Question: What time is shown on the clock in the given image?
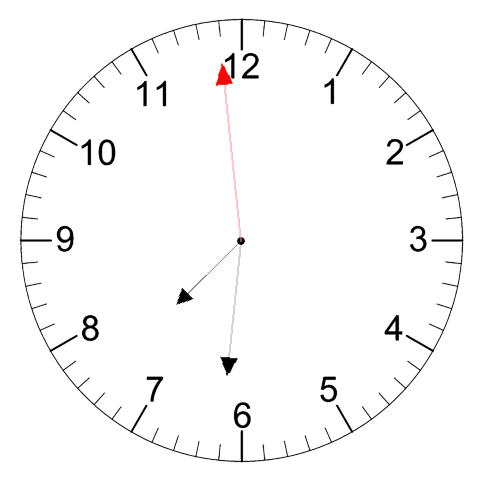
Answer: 07:30:59